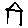
Label: house